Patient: sex M, age 32
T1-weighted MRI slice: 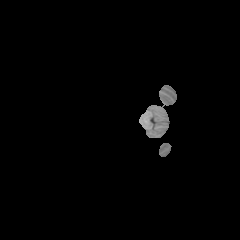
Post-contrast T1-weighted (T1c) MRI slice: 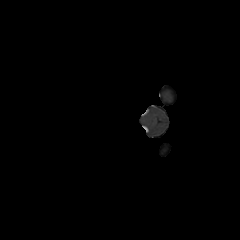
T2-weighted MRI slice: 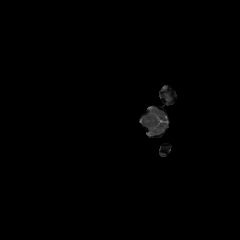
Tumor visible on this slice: no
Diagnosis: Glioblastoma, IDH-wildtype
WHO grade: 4